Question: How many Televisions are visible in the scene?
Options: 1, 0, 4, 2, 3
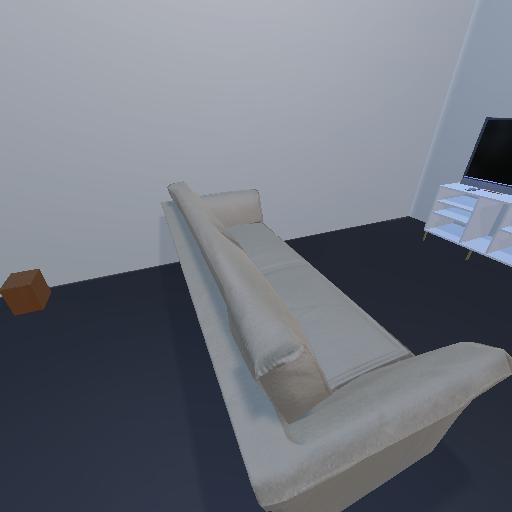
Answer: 1